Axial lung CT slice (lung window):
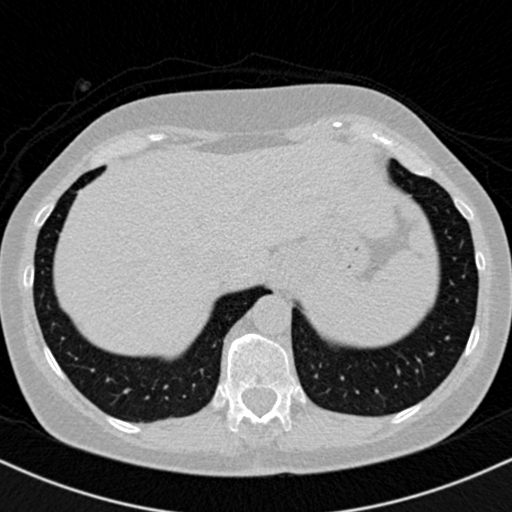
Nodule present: no